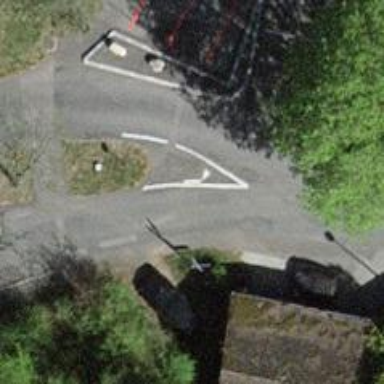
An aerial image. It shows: Gate.